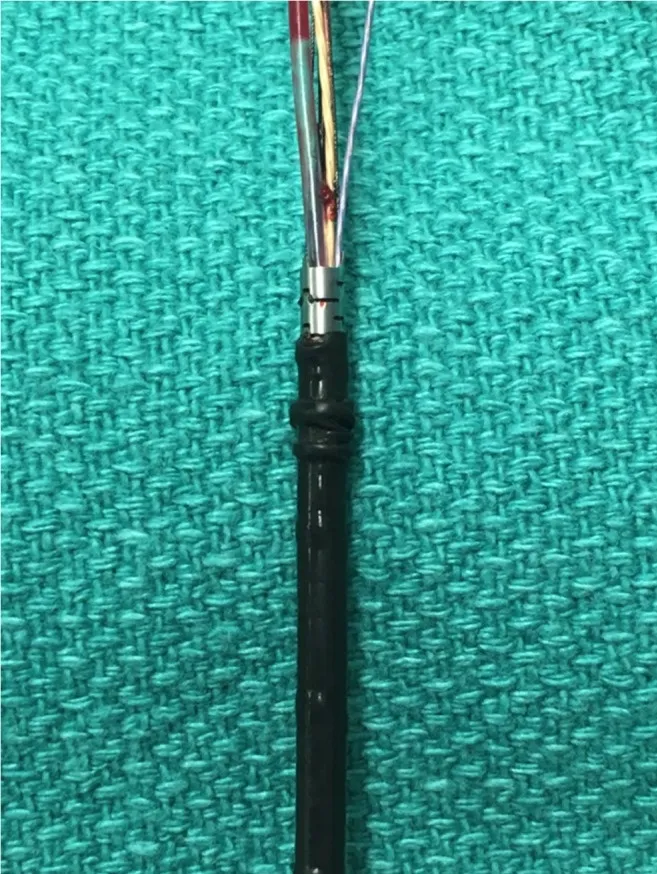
Accordioning of the distal bending rubber component of the retained ureteroscope.
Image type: pathology (fish)